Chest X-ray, PA view. Patient: 42 years old, sex F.
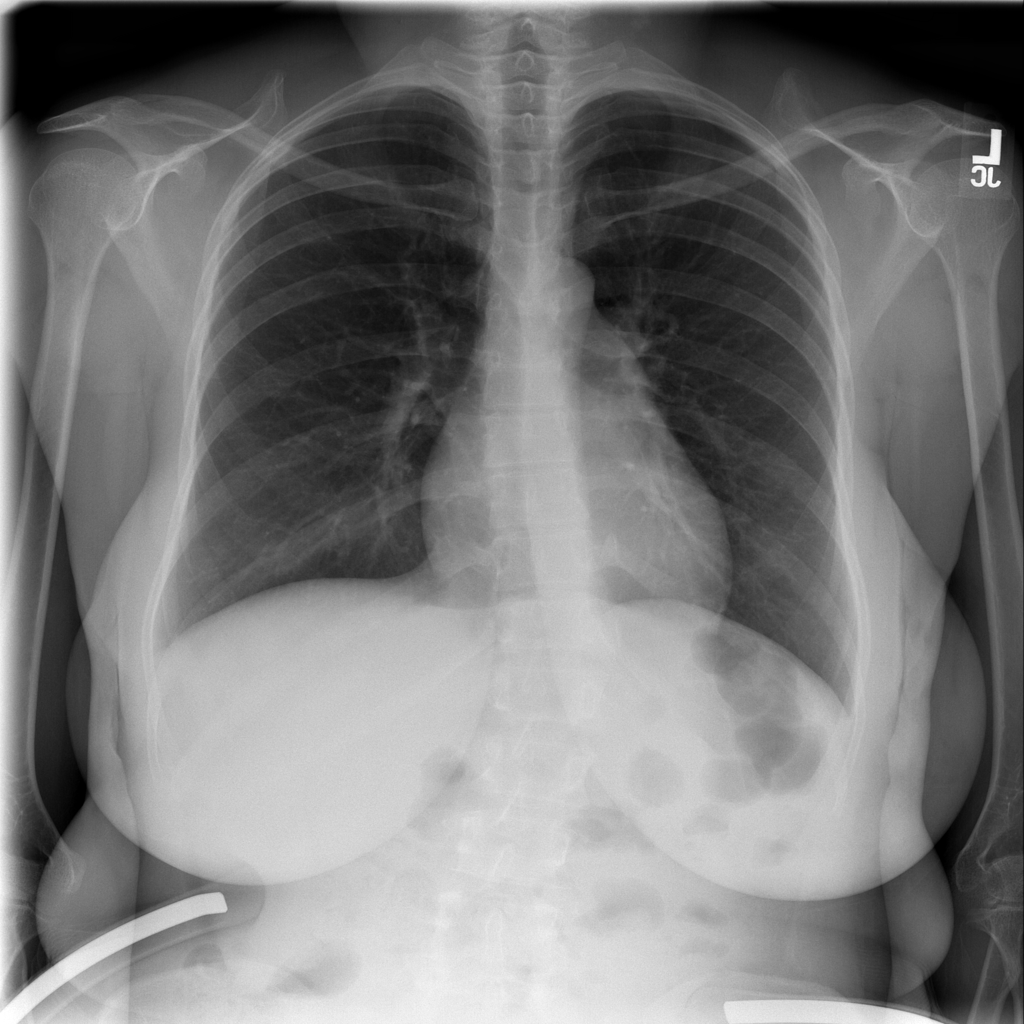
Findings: No Finding